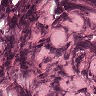
Metastatic tissue present: no